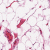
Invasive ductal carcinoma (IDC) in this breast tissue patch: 0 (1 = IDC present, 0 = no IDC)